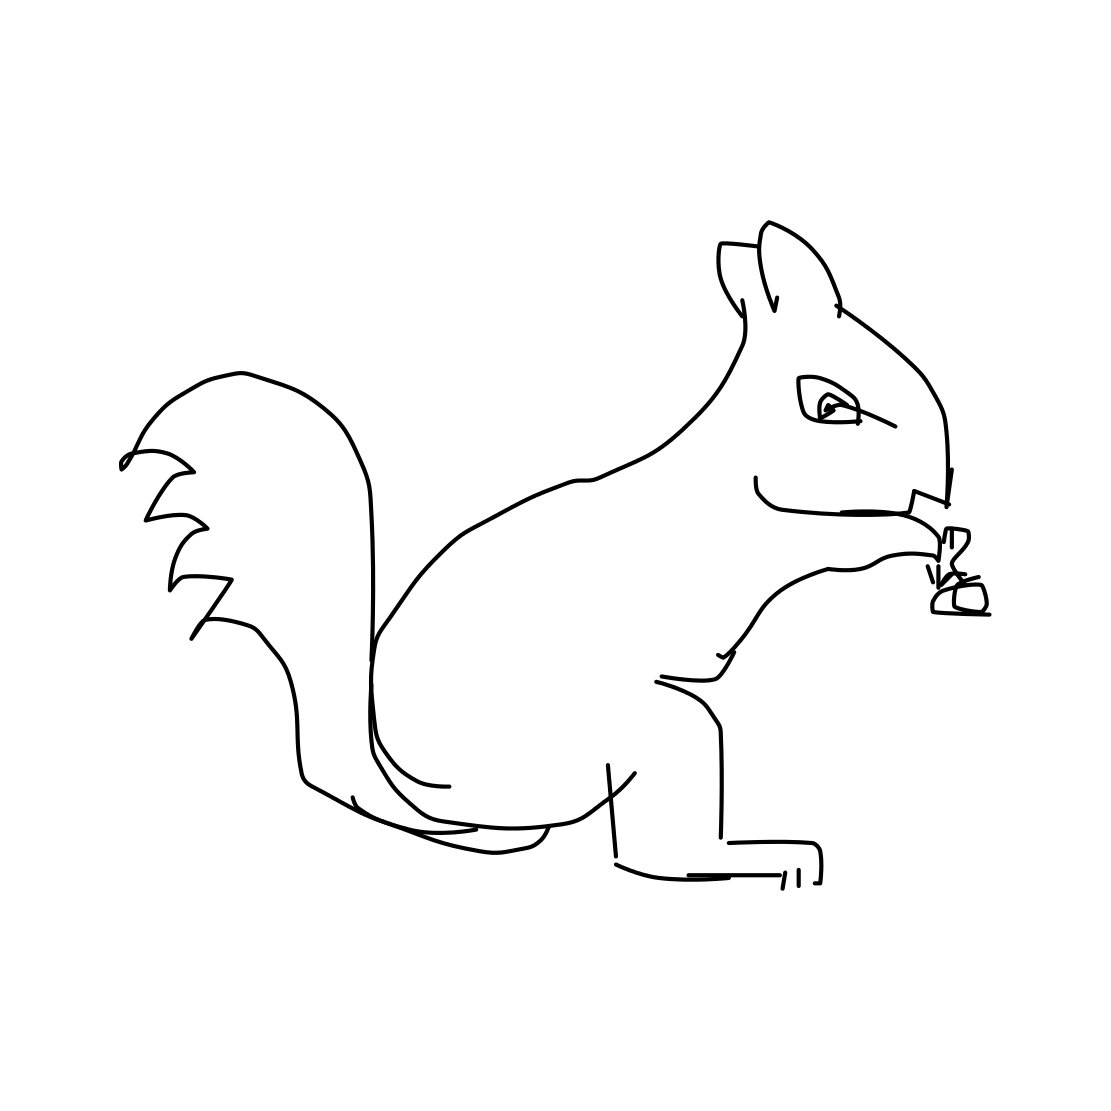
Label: squirrel